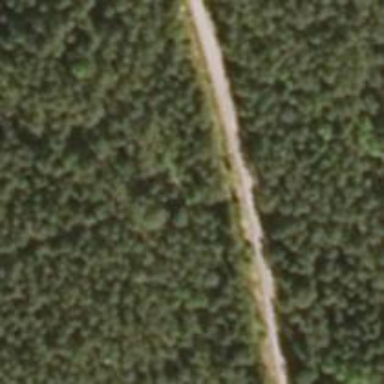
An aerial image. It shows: Path.